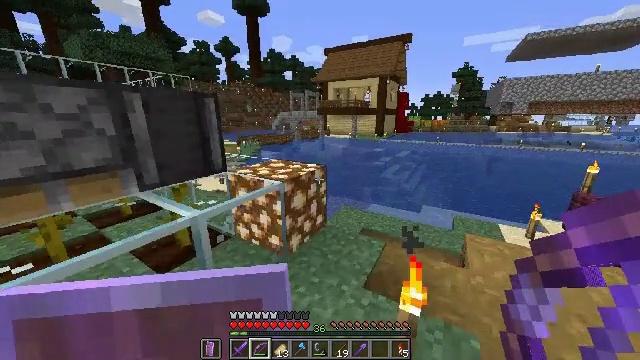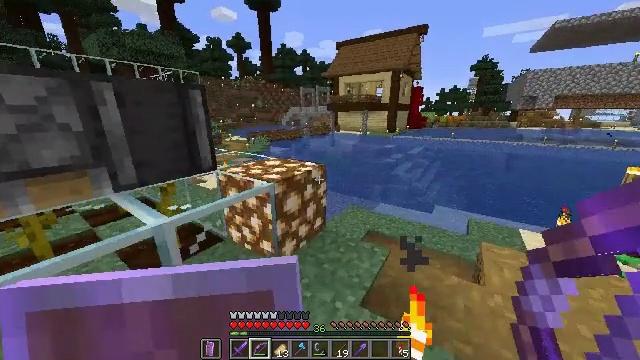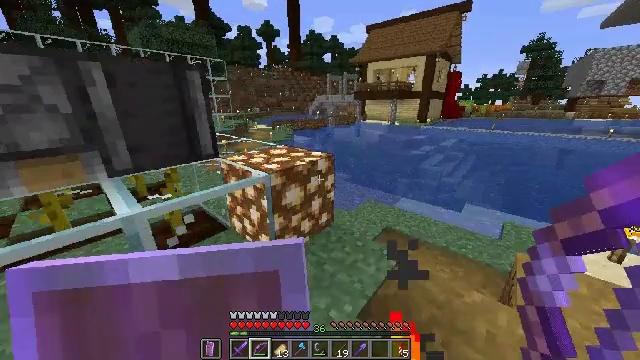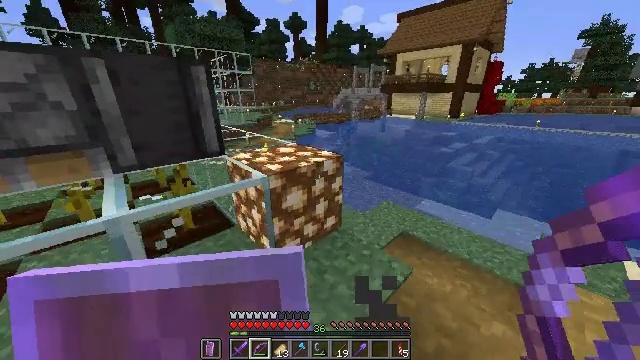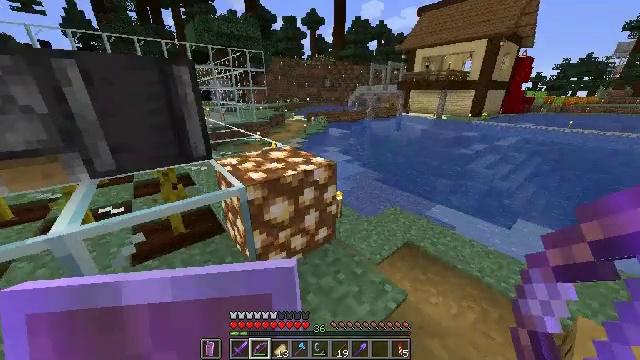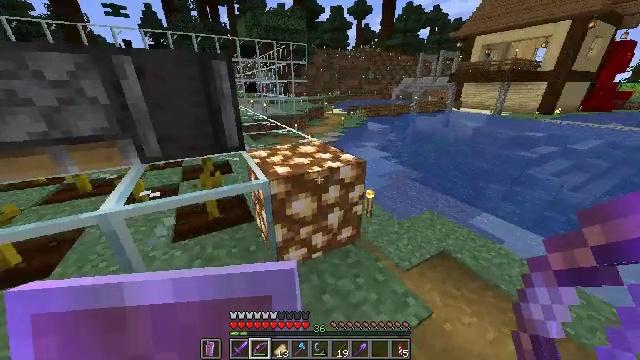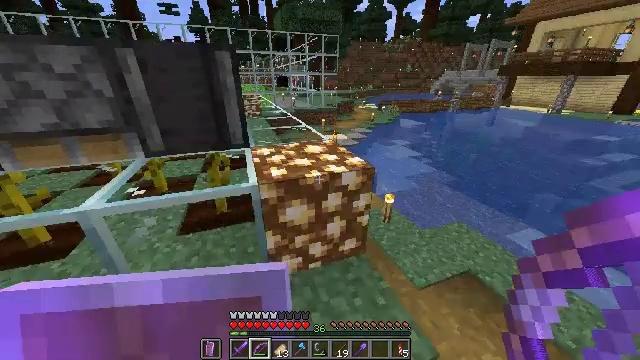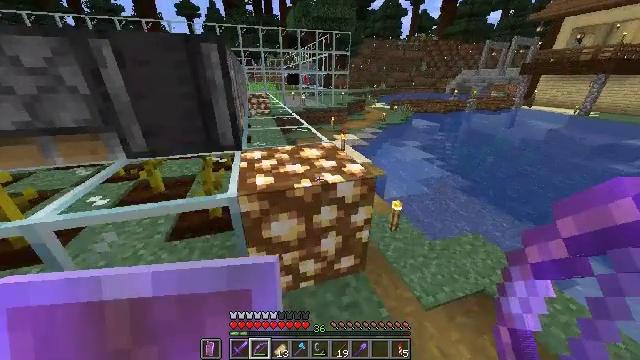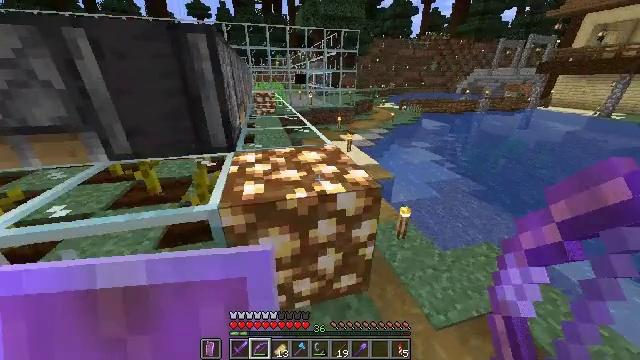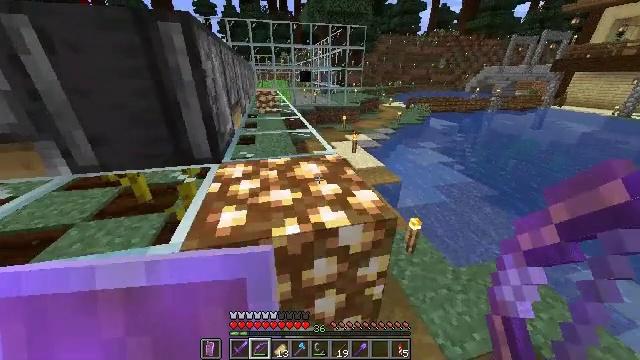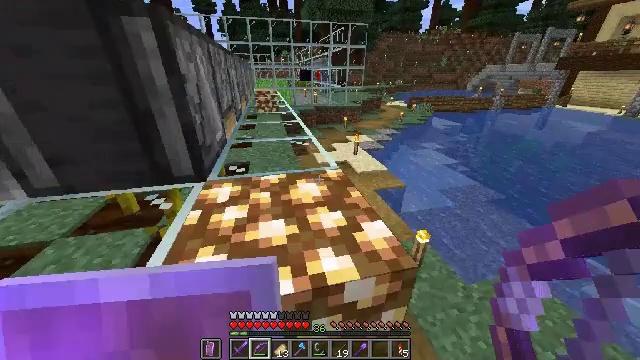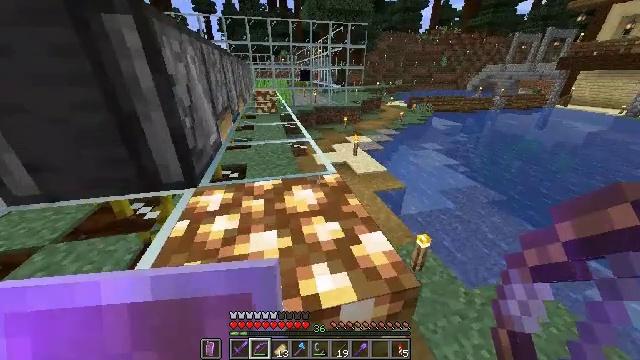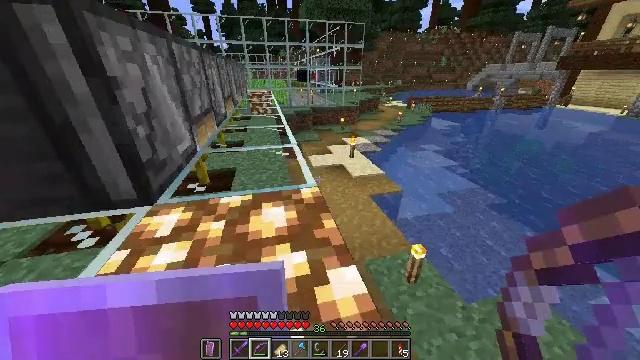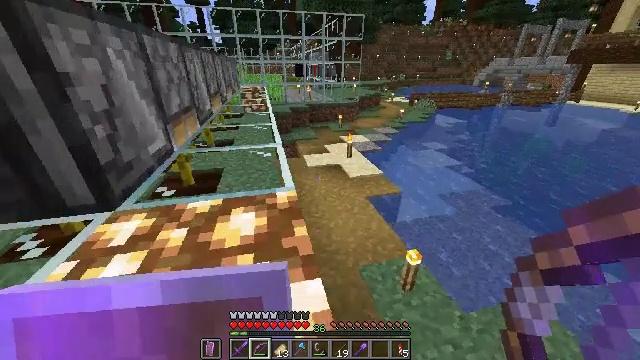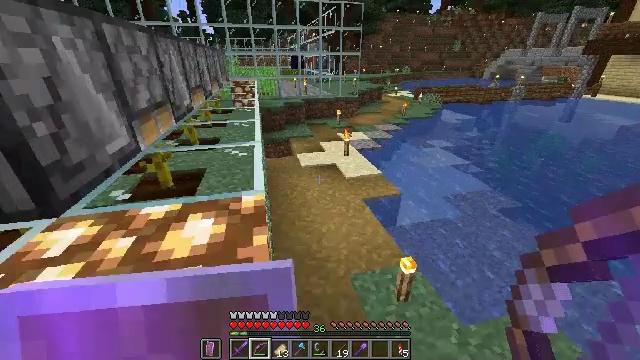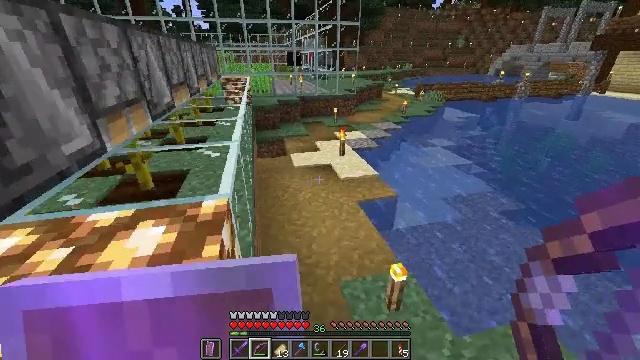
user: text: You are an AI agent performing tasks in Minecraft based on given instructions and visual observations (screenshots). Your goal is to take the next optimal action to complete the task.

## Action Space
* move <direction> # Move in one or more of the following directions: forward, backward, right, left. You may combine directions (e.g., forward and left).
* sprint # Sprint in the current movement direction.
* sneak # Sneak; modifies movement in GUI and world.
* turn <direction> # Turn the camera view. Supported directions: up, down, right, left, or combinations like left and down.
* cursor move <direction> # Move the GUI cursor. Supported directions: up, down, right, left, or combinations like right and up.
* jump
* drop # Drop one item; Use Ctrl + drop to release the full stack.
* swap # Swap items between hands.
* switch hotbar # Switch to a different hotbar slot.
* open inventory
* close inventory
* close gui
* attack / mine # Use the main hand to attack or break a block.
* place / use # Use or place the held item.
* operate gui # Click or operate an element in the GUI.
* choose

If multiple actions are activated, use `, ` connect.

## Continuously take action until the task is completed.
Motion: motion action
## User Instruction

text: Retrieve the yellow shulker box for storage.
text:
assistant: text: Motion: move forward and move right, sprint, turn left and down
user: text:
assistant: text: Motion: move forward and move right, sprint, turn left and down
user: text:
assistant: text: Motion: move forward and move right, sprint, turn left and down
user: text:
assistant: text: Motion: move forward and move right, sprint, turn left
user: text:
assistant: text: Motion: move forward and move right, sprint, turn left and down
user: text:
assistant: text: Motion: move forward, sprint, turn left and down
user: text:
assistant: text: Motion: move forward, sprint, turn left
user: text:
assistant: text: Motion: move forward, sprint, turn left
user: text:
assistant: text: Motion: move forward, sprint, turn left
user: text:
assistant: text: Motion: move forward, sprint
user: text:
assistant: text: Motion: move forward and move right, sprint
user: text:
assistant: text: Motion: move forward and move right, sprint
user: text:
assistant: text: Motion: move forward and move right, sprint
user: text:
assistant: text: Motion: move forward and move right, sprint
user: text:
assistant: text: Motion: move forward and move right, sprint
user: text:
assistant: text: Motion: move forward and move right, sprint
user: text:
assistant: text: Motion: move forward and move right, sprint
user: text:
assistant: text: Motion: move forward, sprint
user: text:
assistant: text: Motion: move forward, sprint
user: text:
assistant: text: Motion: move forward, sprint
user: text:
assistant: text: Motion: move forward, sprint
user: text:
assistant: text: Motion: move forward, sprint
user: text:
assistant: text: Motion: move forward, sprint
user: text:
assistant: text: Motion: move forward, sprint
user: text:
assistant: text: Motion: move forward, sprint
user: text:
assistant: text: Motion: move forward, sprint
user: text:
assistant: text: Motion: move forward, sprint
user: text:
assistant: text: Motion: move forward, sprint, jump
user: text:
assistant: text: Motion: move forward, sprint, jump
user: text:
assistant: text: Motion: move forward, sprint, jump